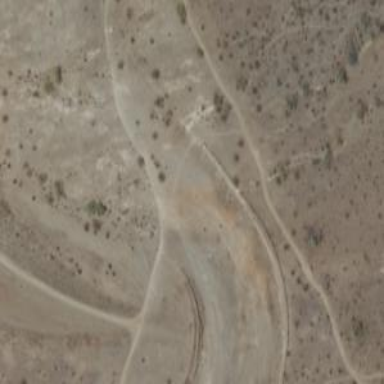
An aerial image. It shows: Hiking trail path.